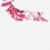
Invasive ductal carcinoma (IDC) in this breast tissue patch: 0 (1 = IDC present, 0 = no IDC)